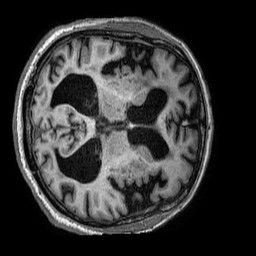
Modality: T1w
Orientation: axial
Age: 86
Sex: male
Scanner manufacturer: philips
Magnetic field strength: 3 T
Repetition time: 0.006687 s
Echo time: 0.002997 s